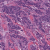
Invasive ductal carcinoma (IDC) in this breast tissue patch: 1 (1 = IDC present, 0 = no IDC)